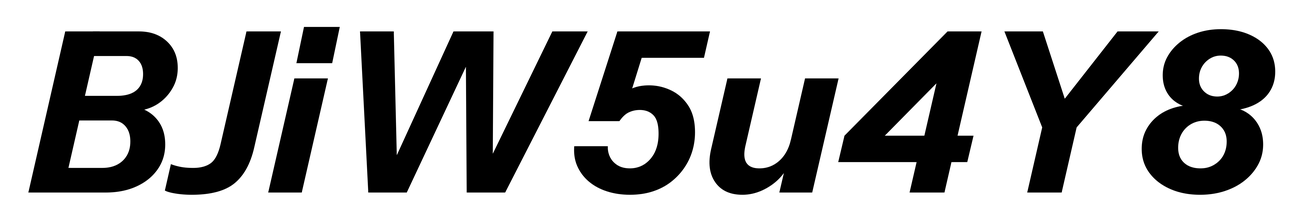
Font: InstrumentSans-Italic_Bold_Italic